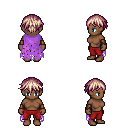
a pixel art fantasy rpg character, female body template, human, dark skin, maroon tattered cape, red pants, white blonde short bangs hairstyle, cloth bracers, four views (front, back, left, right), 2x2 character sprite sheet, small pixel art, hard edges, no anti-aliasing